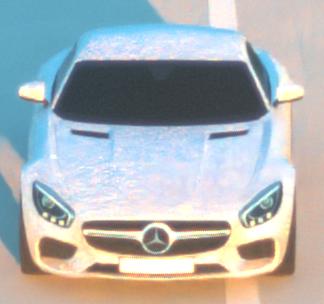
Make: Mercedes-Benz
Model: AMG GT Coupé
Detailed model: AMG GT (190) Coupé
Model produced from: 2014/10
Model produced until: 2017/01
Doors: 2
Color: white
Road condition: dry road
Daytime: sunrise or sunset
Contrast: medium contrast